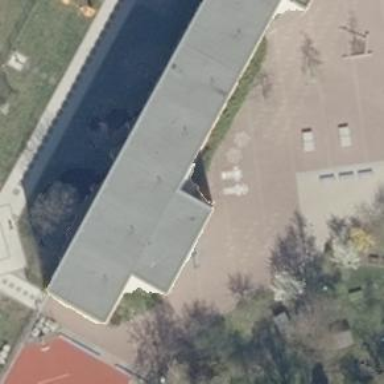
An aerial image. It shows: School building with flat roof.